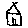
Label: house